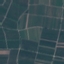
Label: PermanentCrop